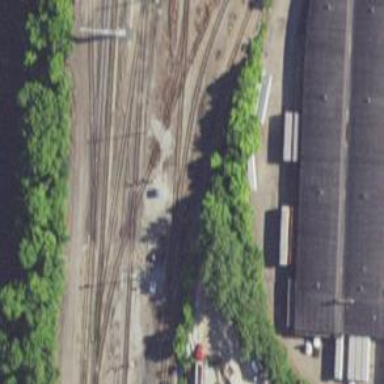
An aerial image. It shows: Abandoned spur railway.